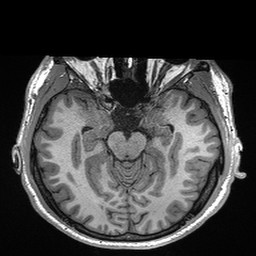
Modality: T1w
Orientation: coronal
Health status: healthy
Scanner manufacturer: siemens
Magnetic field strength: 3 T
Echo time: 0.00298 s